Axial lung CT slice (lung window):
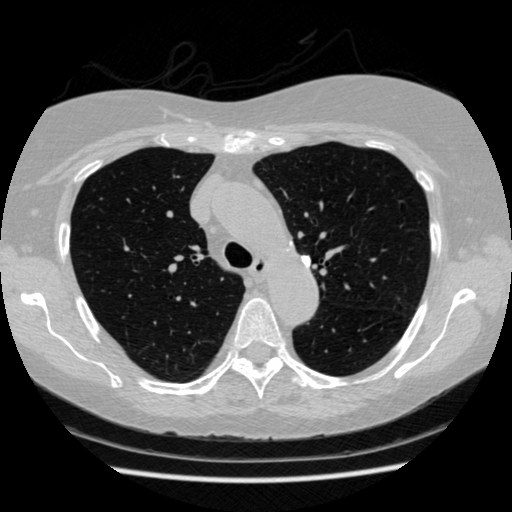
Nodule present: yes
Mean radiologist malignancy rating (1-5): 1